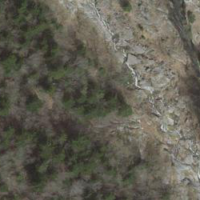
EUNIS habitat code: 41
Species observed at this site:
Leucozona glaucia